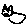
Label: cat